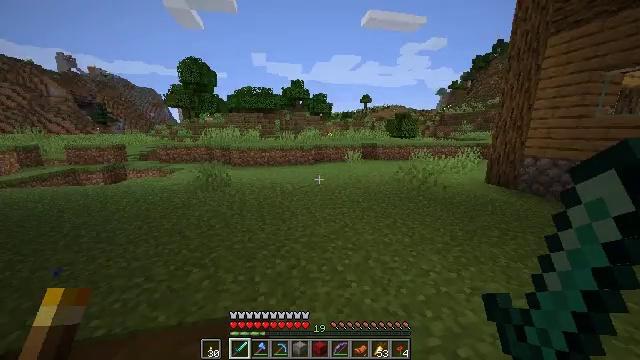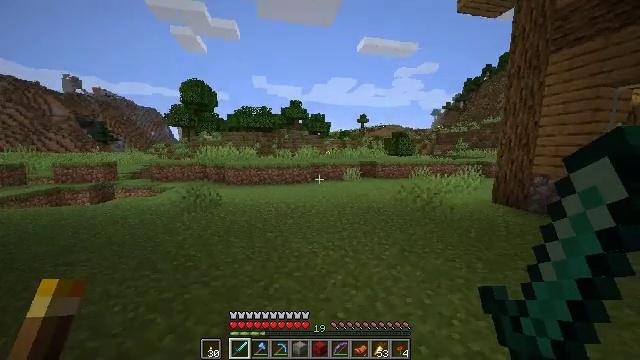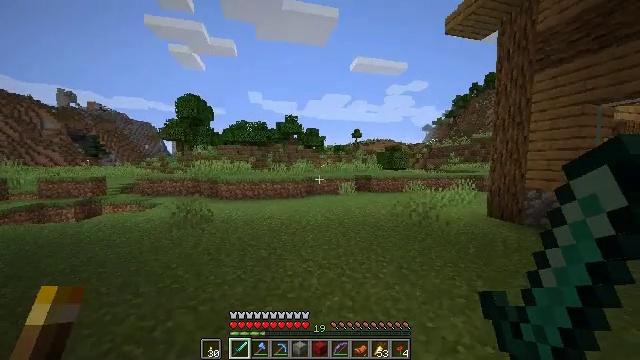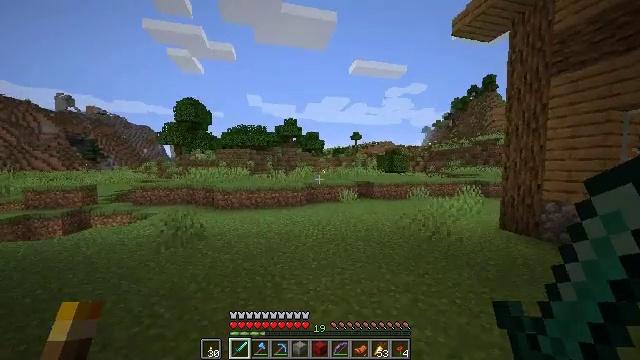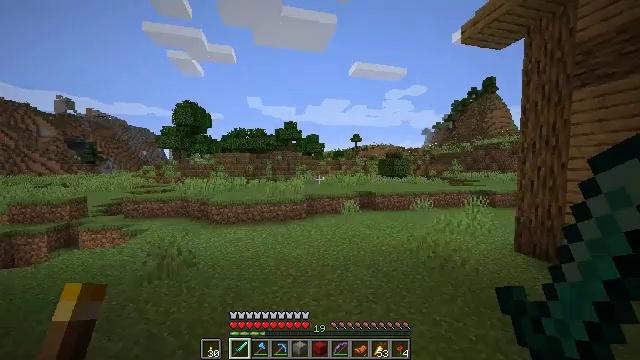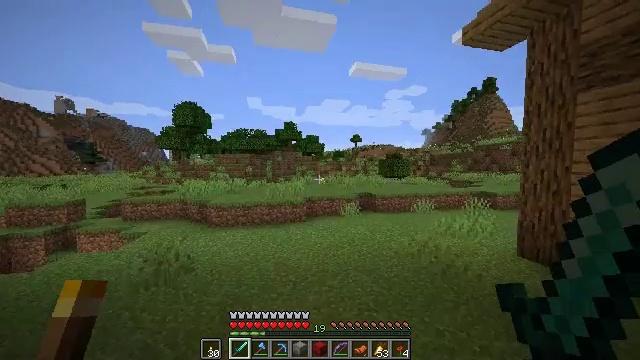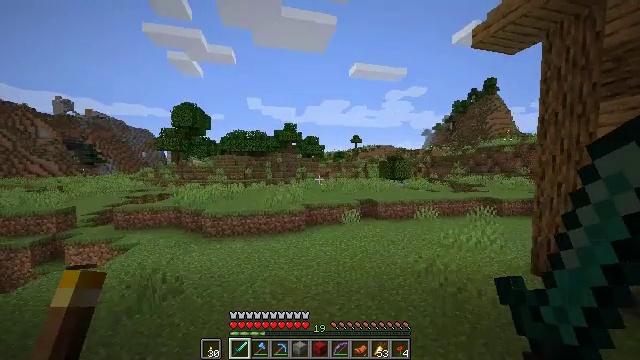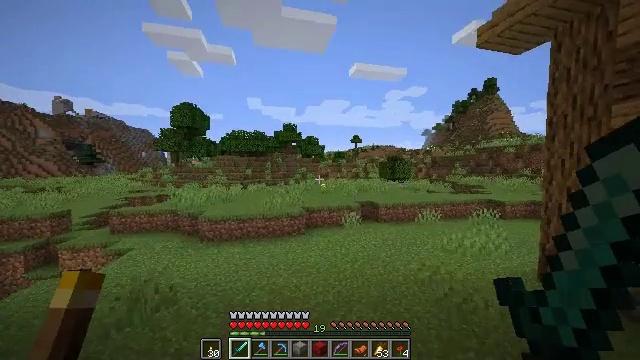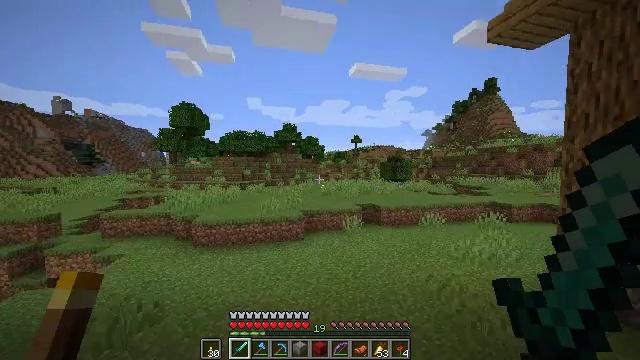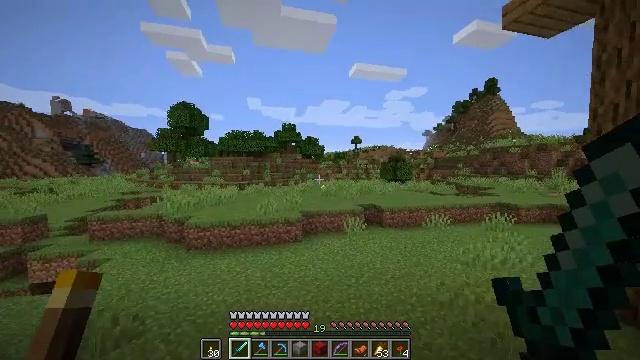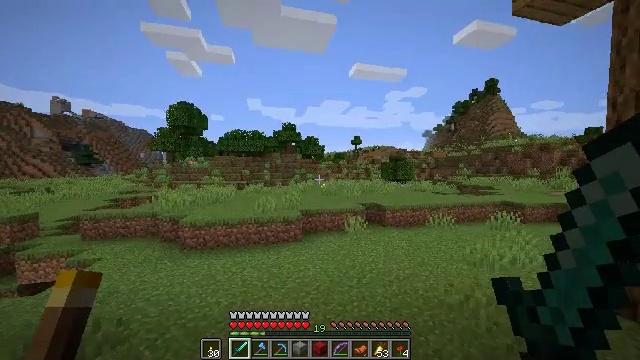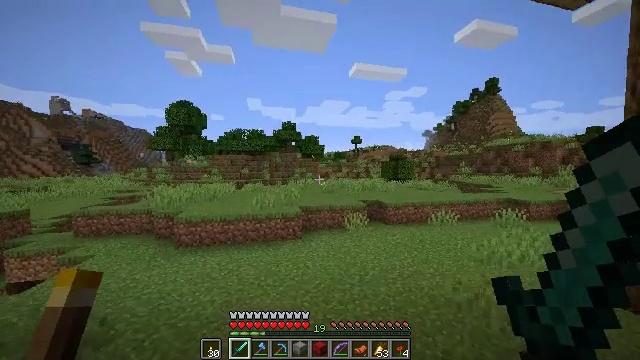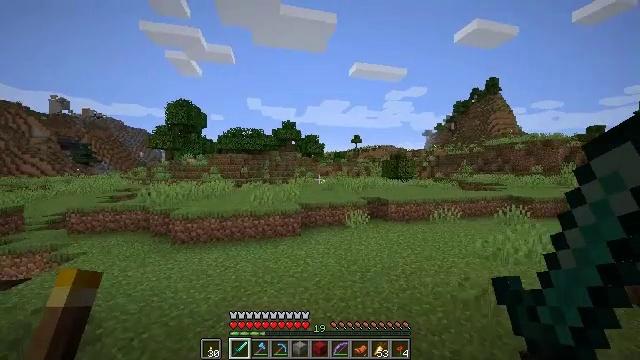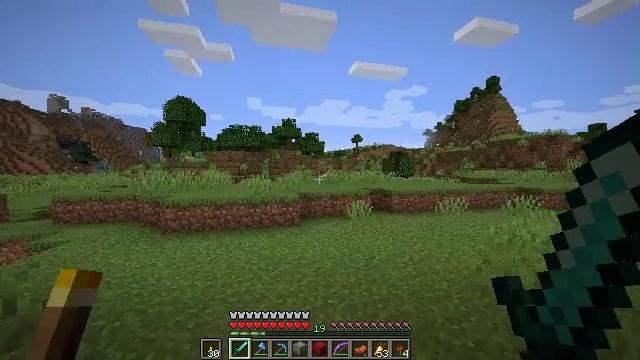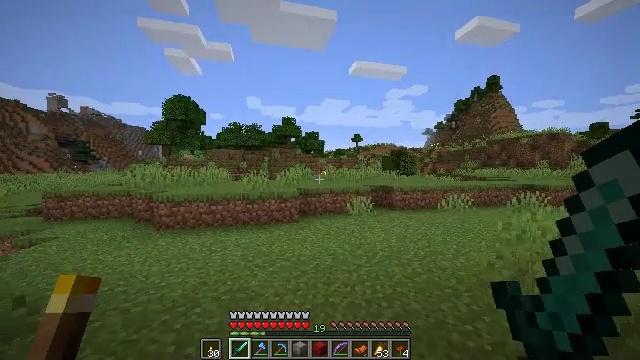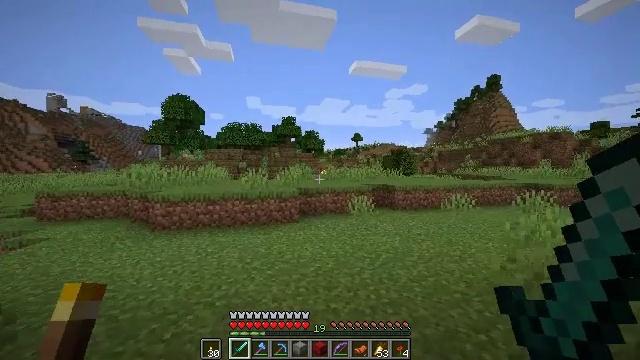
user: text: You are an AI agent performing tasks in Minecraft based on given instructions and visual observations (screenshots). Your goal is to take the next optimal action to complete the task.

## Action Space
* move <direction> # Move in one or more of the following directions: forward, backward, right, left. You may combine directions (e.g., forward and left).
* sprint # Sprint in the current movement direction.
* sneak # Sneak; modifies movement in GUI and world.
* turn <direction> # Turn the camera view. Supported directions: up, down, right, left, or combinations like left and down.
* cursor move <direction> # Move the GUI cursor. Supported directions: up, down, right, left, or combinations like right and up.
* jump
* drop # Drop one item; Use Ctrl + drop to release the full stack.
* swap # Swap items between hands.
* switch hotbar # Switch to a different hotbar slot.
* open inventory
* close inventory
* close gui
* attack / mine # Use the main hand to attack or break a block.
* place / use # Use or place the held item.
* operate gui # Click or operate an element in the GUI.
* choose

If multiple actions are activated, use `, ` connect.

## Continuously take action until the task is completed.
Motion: motion action
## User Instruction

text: Collect some oak leaves.
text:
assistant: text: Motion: move forward, sprint, turn up
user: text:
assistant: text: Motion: move forward, sprint, turn right and up
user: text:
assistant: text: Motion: move forward, sprint, jump
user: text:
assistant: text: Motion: move forward, sprint, jump
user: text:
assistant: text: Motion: move forward, sprint, jump
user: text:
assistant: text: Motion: move forward, sprint, jump
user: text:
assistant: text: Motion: move forward, sprint, jump
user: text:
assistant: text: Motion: move forward, sprint, jump
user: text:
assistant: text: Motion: move forward, sprint, jump
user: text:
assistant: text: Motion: move forward, sprint, jump
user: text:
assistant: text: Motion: move forward, sprint, jump
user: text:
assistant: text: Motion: move forward, sprint, jump
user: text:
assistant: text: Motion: move forward, sprint, jump
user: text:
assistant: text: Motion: move forward, sprint, jump
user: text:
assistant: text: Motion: move forward, sprint, jump
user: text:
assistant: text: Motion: move forward, sprint, jump
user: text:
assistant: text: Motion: move forward, sprint, jump
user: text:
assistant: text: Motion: move forward, sprint, jump
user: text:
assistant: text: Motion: move forward, sprint, jump
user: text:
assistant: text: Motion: move forward, sprint, jump
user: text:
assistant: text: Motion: move forward, sprint, jump
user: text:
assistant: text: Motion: move forward, sprint, jump
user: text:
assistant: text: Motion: move forward, sprint, jump
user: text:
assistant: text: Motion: move forward, sprint, jump
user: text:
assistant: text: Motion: move forward, sprint, jump
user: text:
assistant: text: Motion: move forward, sprint, jump
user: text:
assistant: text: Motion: move forward, sprint, turn left and down, jump
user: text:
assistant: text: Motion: move forward, sprint, turn left, jump
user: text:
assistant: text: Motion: move forward, sprint, jump
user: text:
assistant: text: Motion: move forward, sprint, jump